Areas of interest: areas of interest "Exhibition and Convention Center"
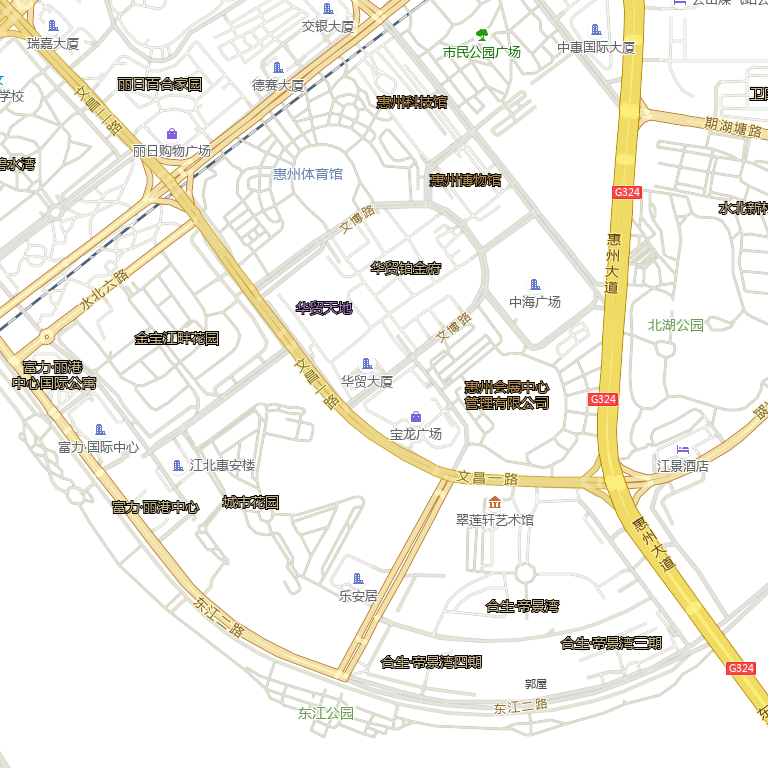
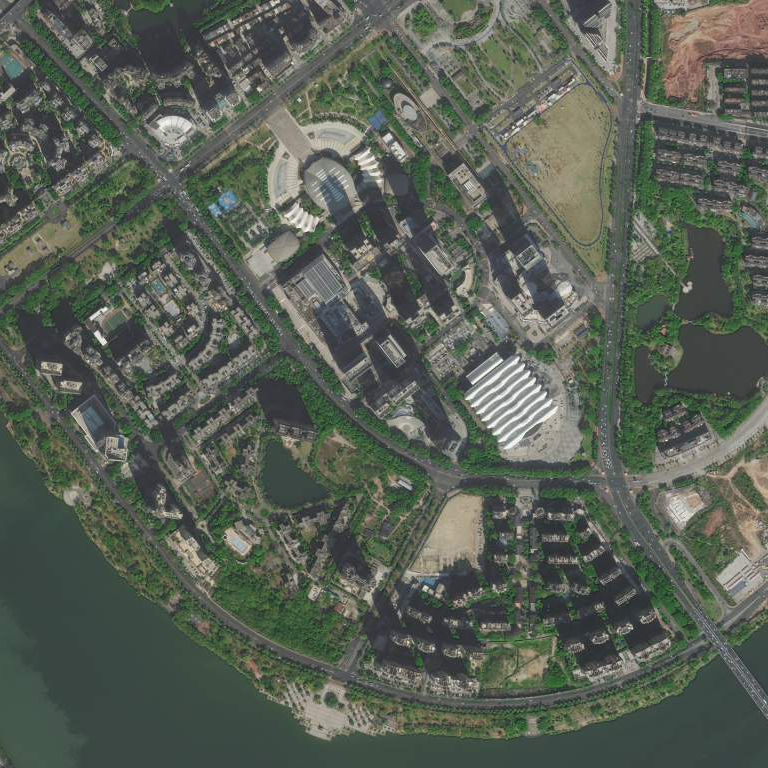